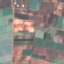
Land use / land cover: PermanentCrop